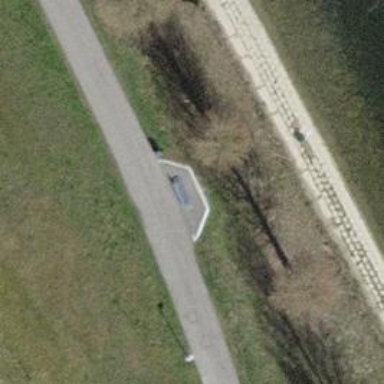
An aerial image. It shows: Bench for seating.